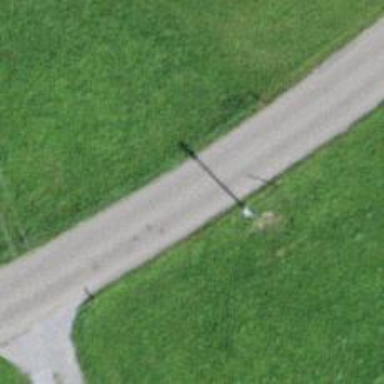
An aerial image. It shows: Unclassified road with asphalt surface.